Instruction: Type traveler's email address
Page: traveler
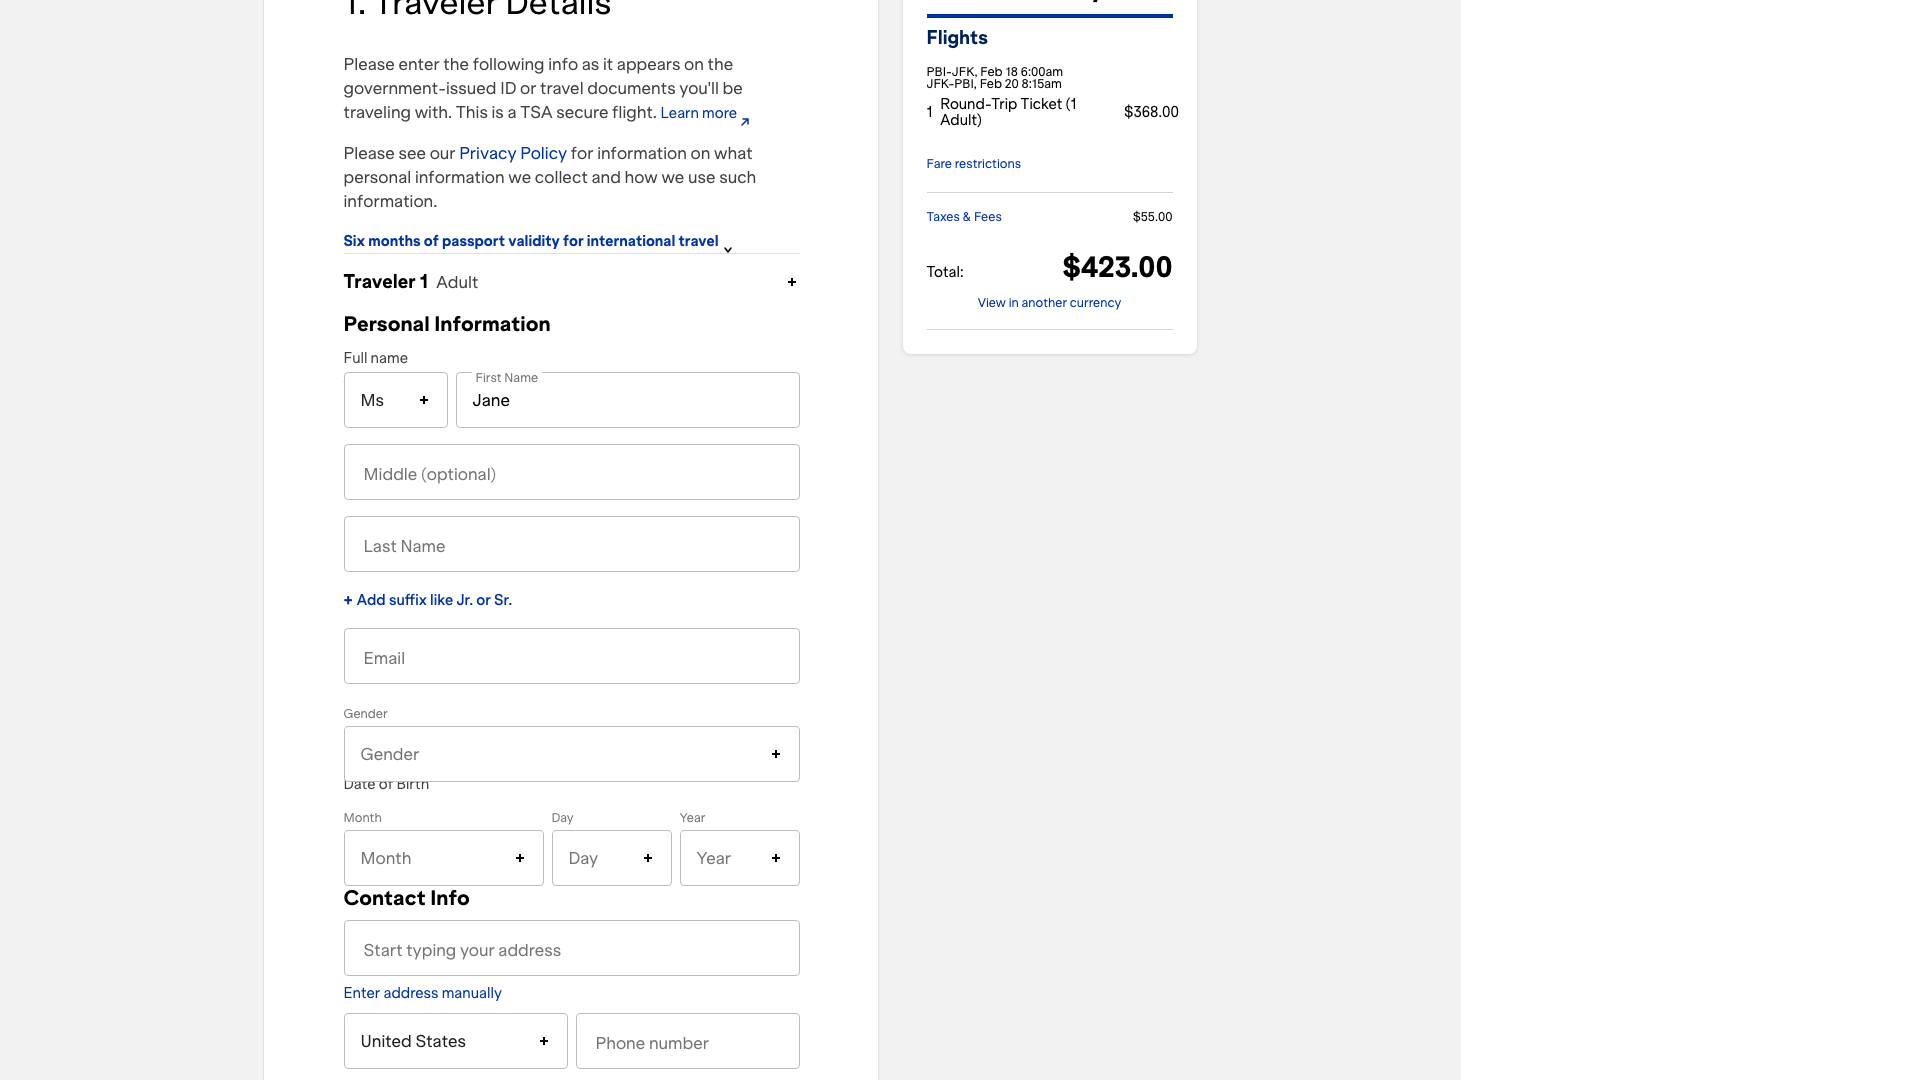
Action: type